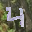
Label: 4